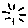
Label: sun